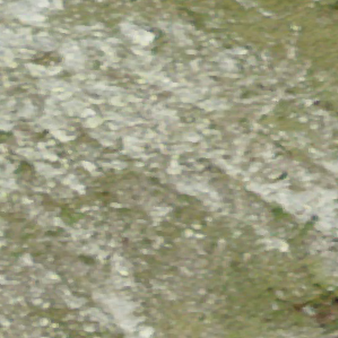
Label: other